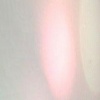
Label: sunburn